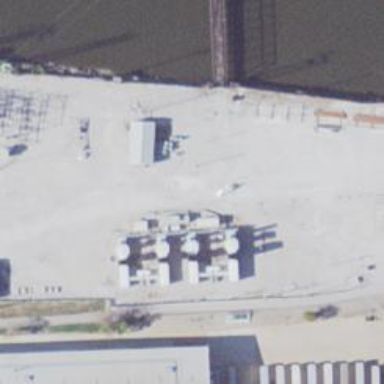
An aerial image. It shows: Gas-powered generator. It is gas turbine type generator.